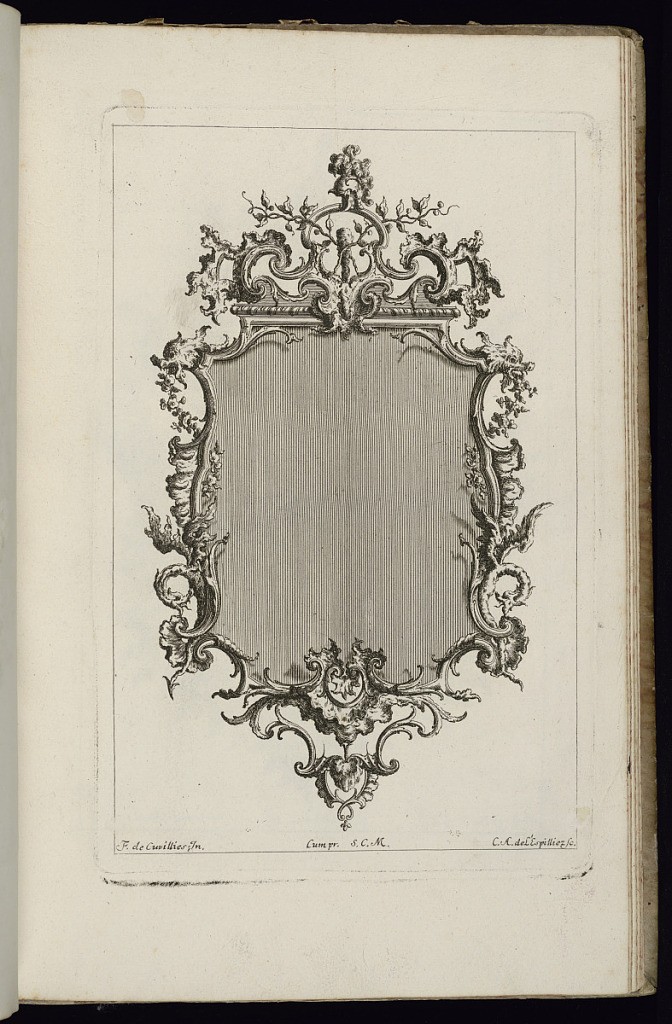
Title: Frame with Helmet and Dragons
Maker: François de Cuvilliés the Elder, Belgian, 1695 - 1768
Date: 1740–68
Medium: Etching and engraving on paper
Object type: Bound print
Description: Upright frame design for a mirror or painting, topped with a plumed helmet. Dragon heads at upper left and upper right, winged dragon figures below.